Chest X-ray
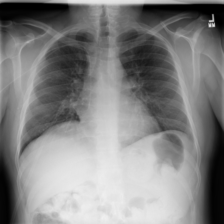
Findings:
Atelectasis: negative
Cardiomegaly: negative
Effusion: negative
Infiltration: negative
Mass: negative
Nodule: negative
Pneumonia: negative
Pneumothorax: negative
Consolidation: negative
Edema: negative
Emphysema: negative
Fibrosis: negative
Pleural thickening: negative
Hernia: negative